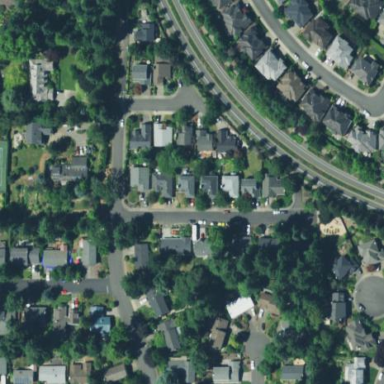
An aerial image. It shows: Residential area in rural setting.